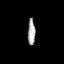
Tissue: lung
Cell type: Epithelial cells
Senescence score: 0.1647
Nuclear area (px): 199
Mean DAPI intensity: 165.598